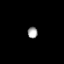
Tissue: prostate
Cell type: Myeloid cells
Senescence score: 0.7358
Nuclear area (px): 112
Mean DAPI intensity: 159.598